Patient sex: M
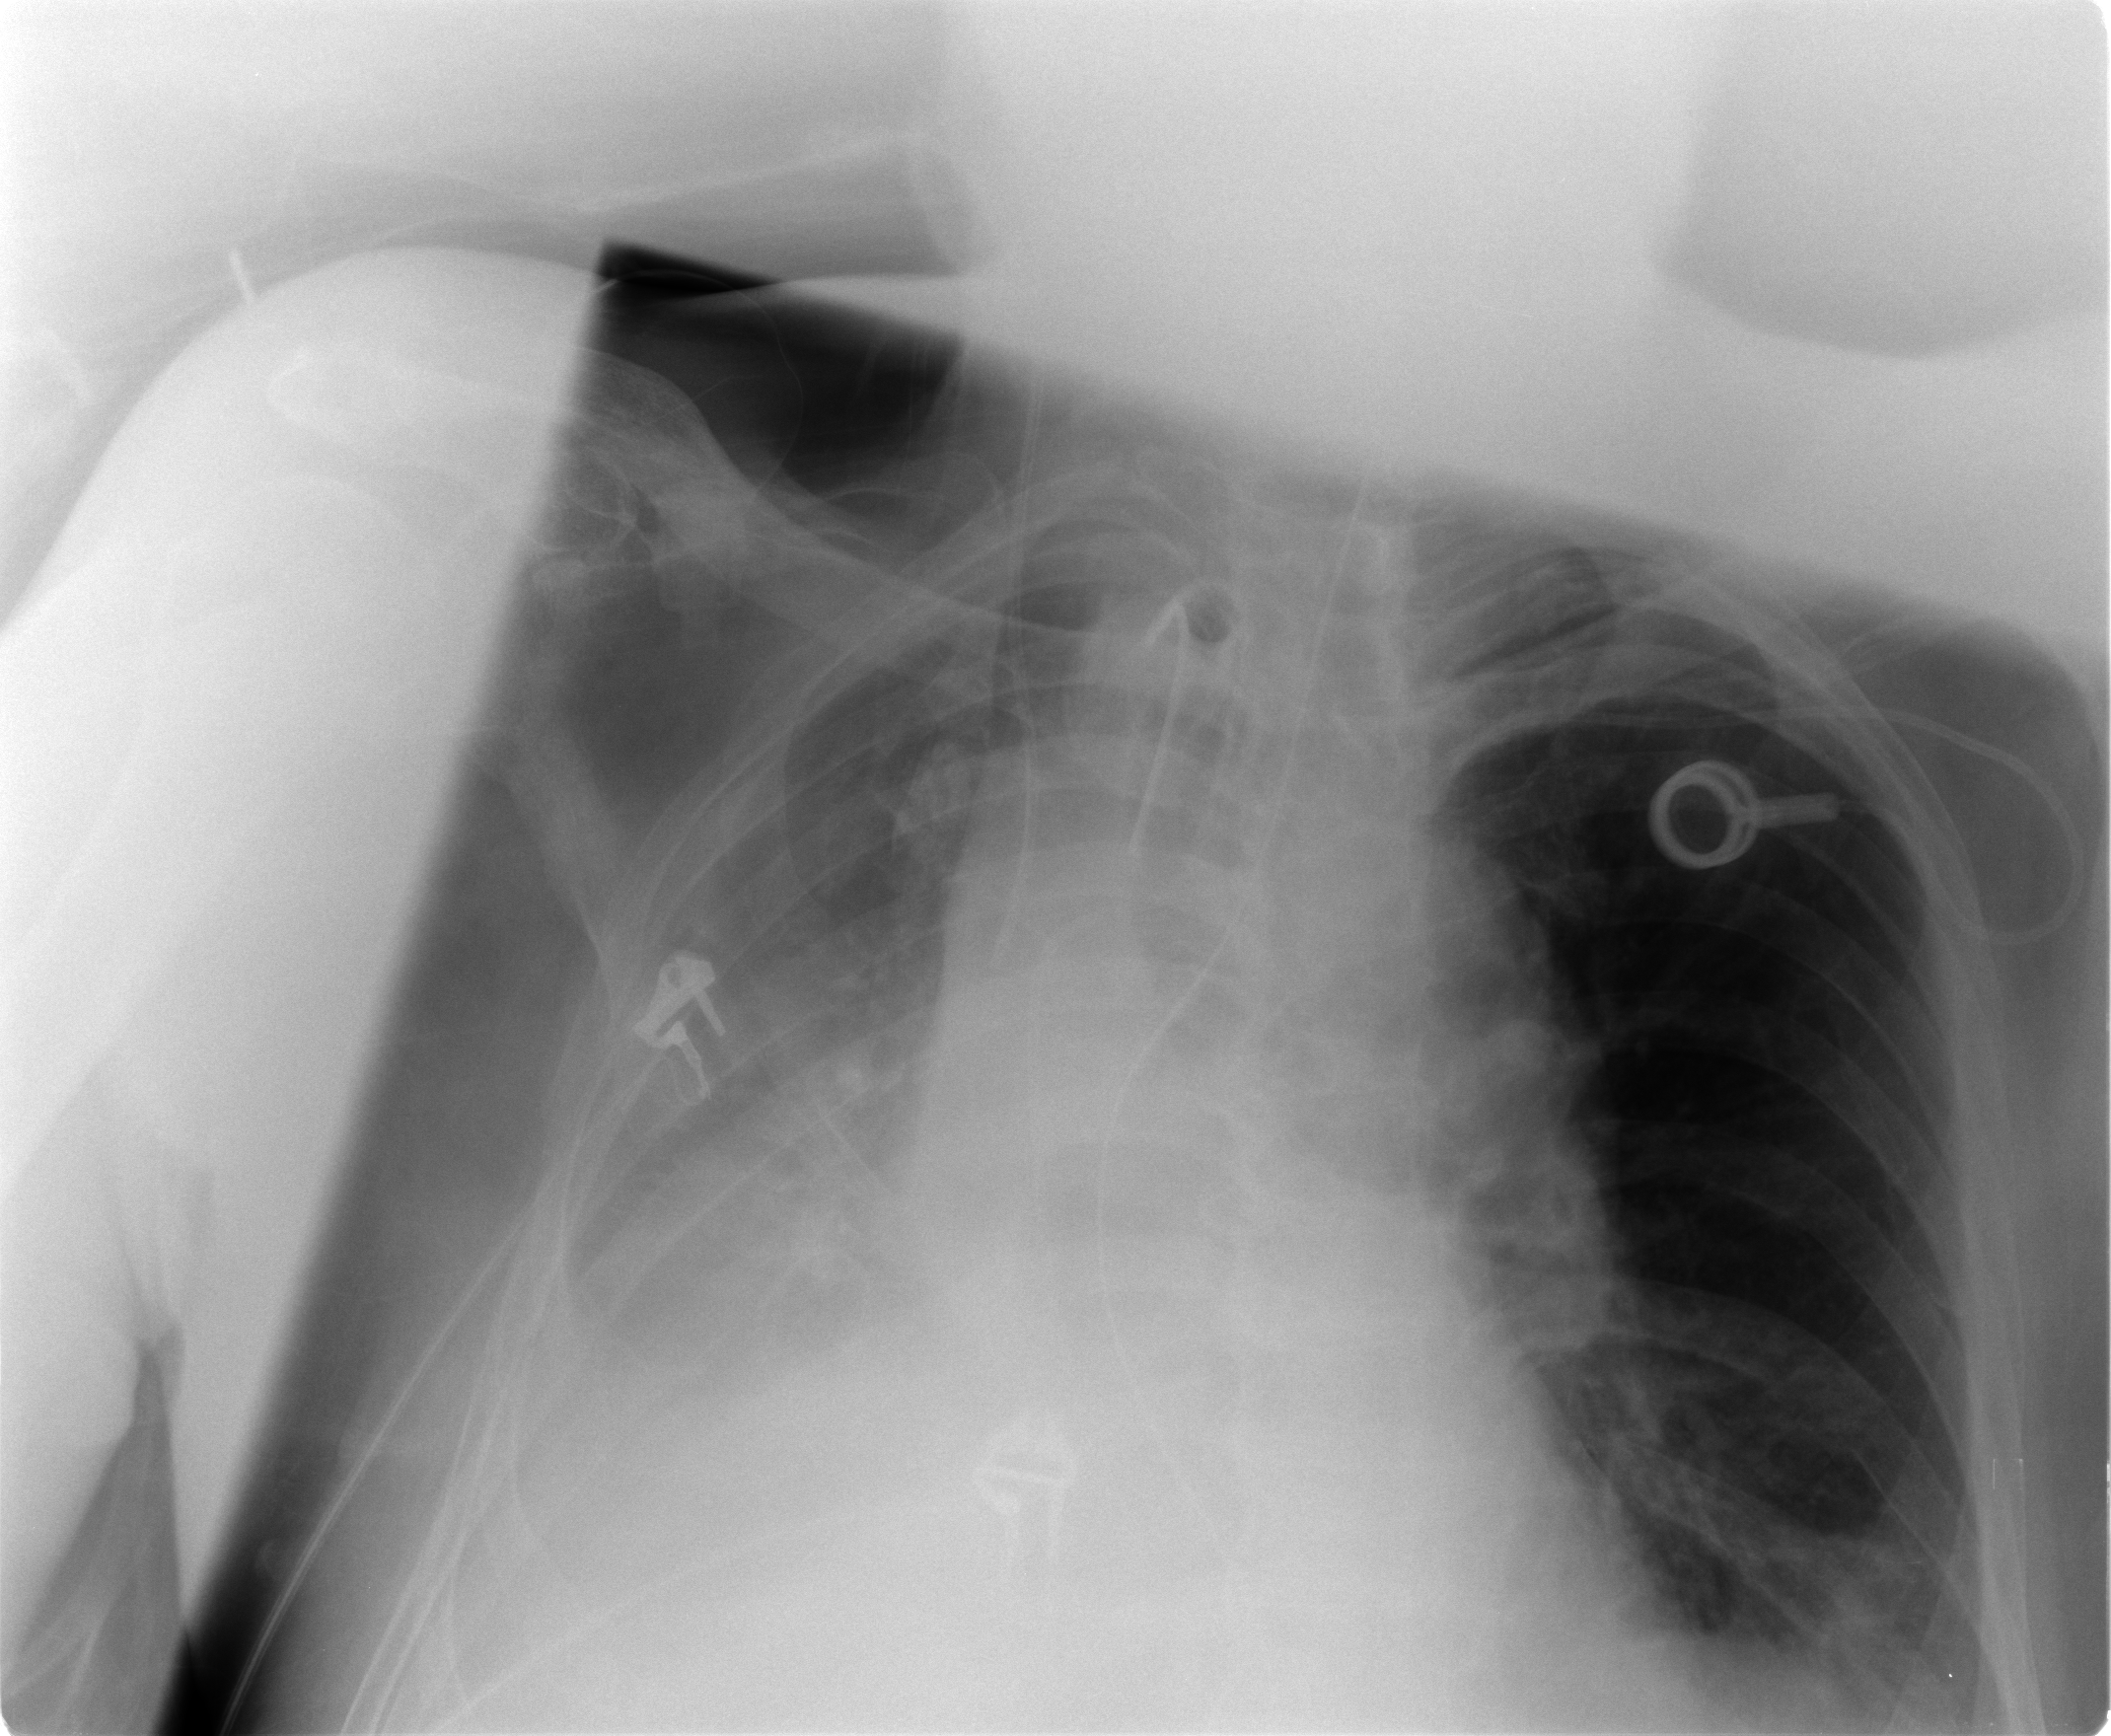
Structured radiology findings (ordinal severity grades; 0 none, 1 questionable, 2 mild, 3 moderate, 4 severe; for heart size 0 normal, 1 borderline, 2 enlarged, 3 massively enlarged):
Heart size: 0
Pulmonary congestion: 0
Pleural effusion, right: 3
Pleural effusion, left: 1
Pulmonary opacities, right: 1
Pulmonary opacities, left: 0
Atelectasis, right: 3
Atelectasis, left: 1